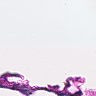
Metastatic tissue present: no